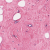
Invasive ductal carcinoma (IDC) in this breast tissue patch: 0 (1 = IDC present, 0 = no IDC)